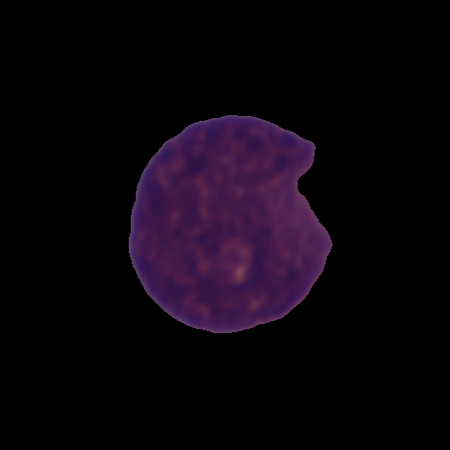
Label: cancer